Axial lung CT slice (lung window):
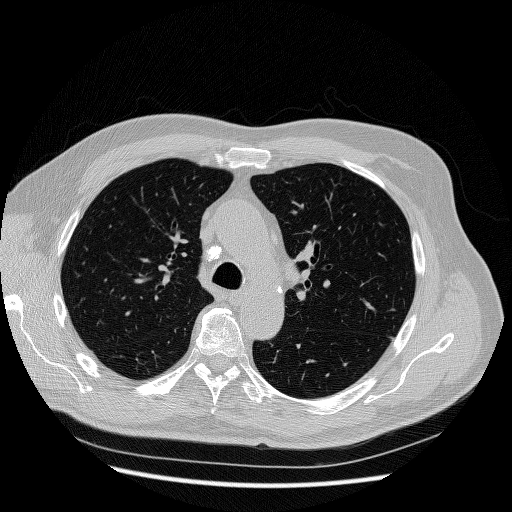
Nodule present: no